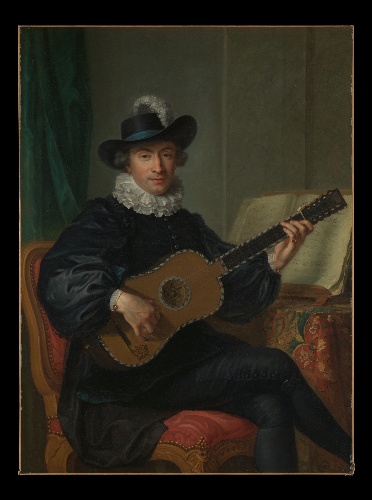
Title: Portrait of Monsieur Aublet
Artist: Guillaume Voiriot
Artist bio: French, Paris 1713–1799 Paris
Date: ca. 1782
Object type: Painting
Classification: Paintings
Medium: Oil on canvas
Culture: French
Dimensions: 50 3/4 × 38 1/4 in. (128.9 × 97.2 cm)
Department: Musical Instruments
Credit line: Gift of The Bradford & Dorothea Endicott Foundation, 2007
Accession year: 2007
Repository: Metropolitan Museum of Art, New York, NY
Tags: Men|Portraits|Guitars